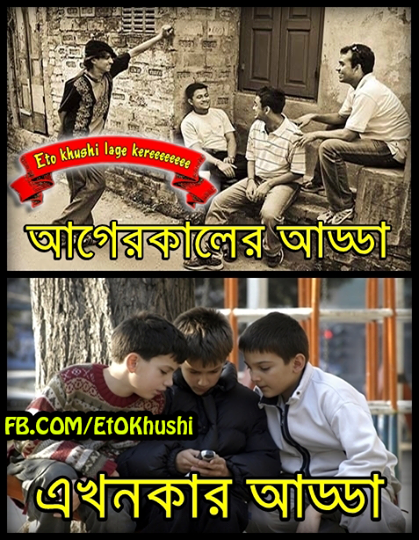
Caption: আগেরকালের আড্ডা এখনকালের আড্ডা
Label: non-hate